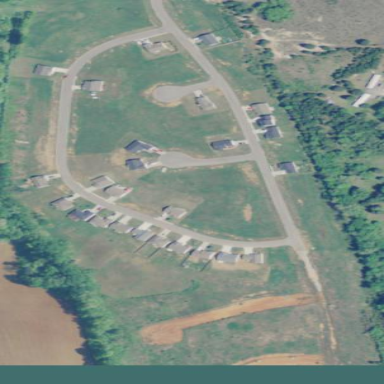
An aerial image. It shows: Residential area consisting of single-family homes.